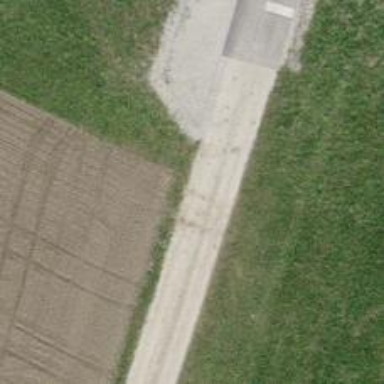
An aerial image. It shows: Compacted track road with grade3 tracktype.